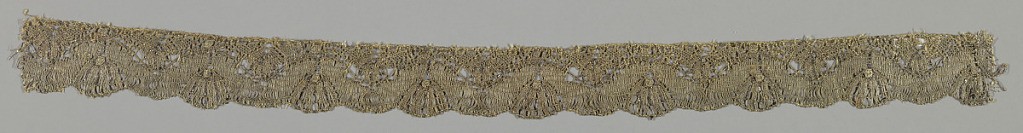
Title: Trimming
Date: late 17th–early 18th century
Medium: metallic strips wrapped around linen core Technique: bobbin lace
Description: Border with a design of garlands.